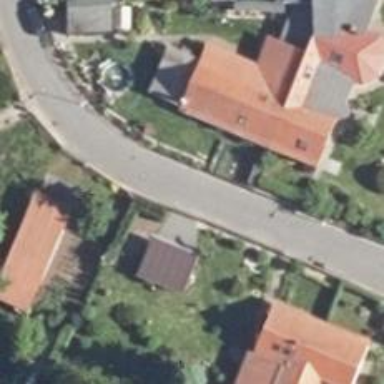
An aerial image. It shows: Residential road.